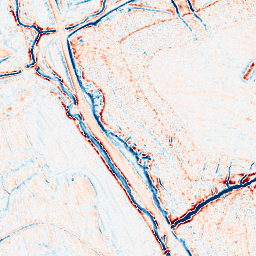
Category: edge_preserving
Decomposition family: bilateral
Decomposition parameters: d: 9
sigma_color: 150
sigma_space: 150
Upsampling method: cubic_catmull_rom
Upsampling parameters: scale: 8
Upsampling scale: 8